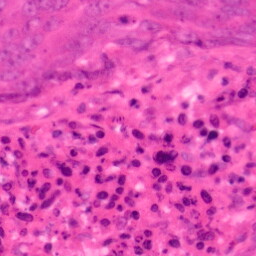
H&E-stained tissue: Colon